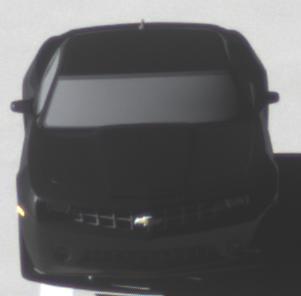
Make: Chevrolet
Model: Camaro Cabriolet 6.2 V8
Detailed model: Camaro (V) Coupé
Model produced from: 2011/09
Model produced until: 2014/02
Doors: 2
Color: black
Road condition: dry road
Daytime: morning or afternoon
Contrast: high contrast